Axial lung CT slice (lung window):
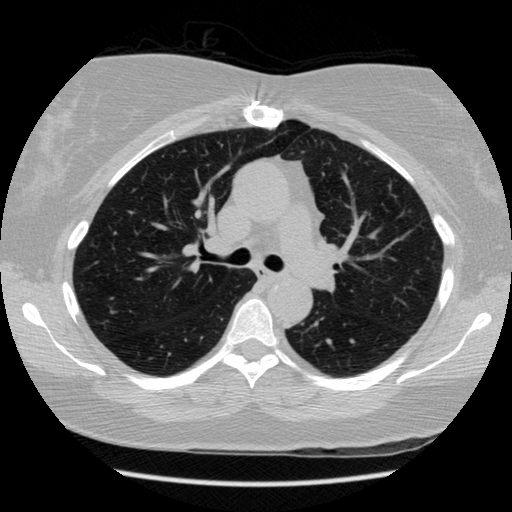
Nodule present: no